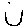
Label: smiley face